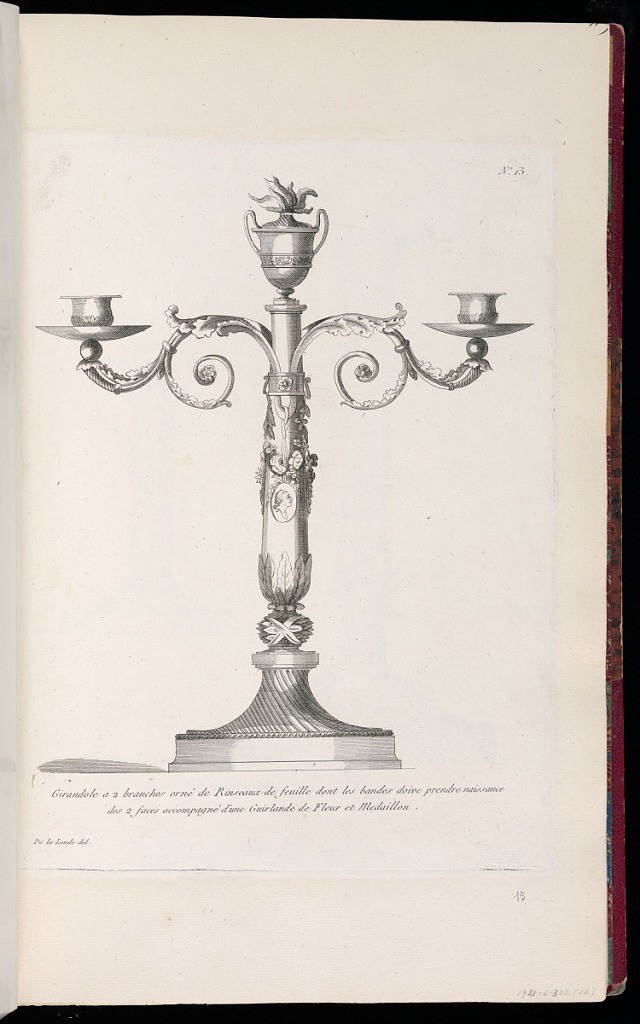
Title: Girandole à 2 branches orné de Rinseaux de feuille
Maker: Richard de Lalonde, French, active 1780–96
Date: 1788–1796
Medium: Etching on off-white laid paper
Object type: Print
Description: Design for a sconce with two branches (a two-arm candlestick) decorated with ornament motifs including rinceaux, urn, rosette, portrait medallion, lancet leaf, bound leaf, spiraling, and bead course. The plate is numbered.